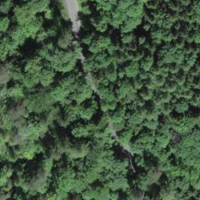
EUNIS habitat code: 44
Species observed at this site:
Equisetum telmateia
Angelica sylvestris
Carex acutiformis